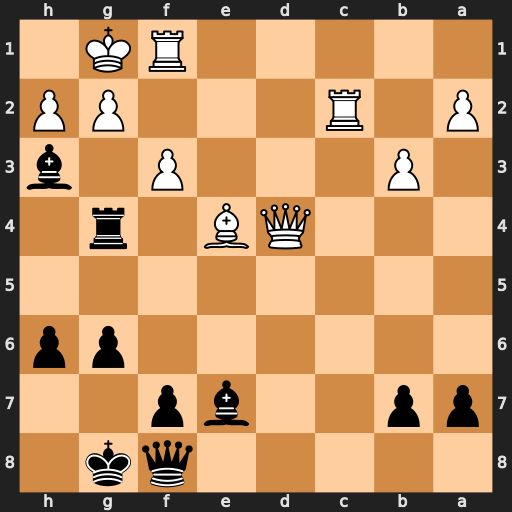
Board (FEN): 5qk1/pp2bp2/6pp/8/3QB1r1/1P3P1b/P1R3PP/5RK1
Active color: b
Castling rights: -
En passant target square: -
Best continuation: Rxg2+ Rxg2 Bc5